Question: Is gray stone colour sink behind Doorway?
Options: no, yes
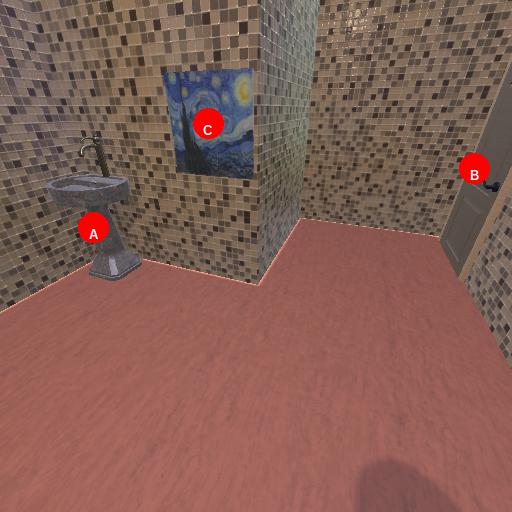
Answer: no